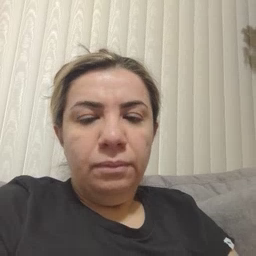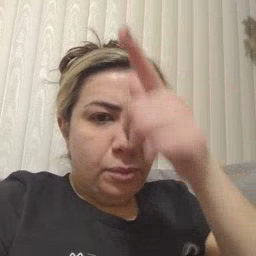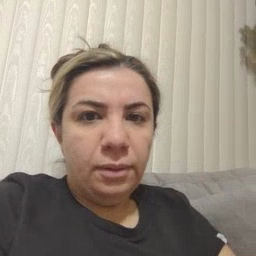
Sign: brother